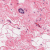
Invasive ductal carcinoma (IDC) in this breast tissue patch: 0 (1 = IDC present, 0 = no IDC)